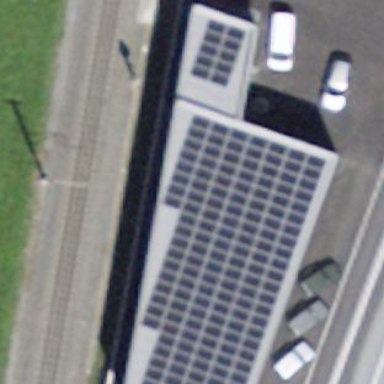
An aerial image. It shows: Garages with solar power generator.